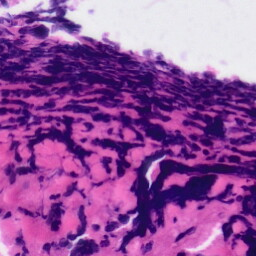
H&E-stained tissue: Tonsil